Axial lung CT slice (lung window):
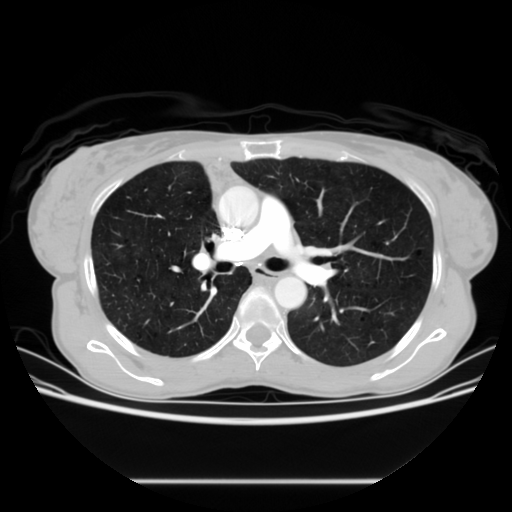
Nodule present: no